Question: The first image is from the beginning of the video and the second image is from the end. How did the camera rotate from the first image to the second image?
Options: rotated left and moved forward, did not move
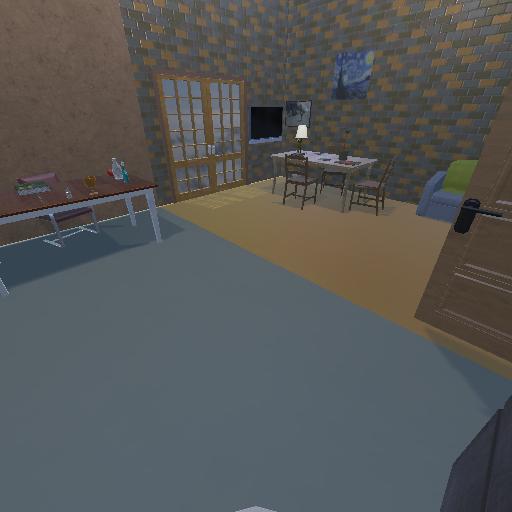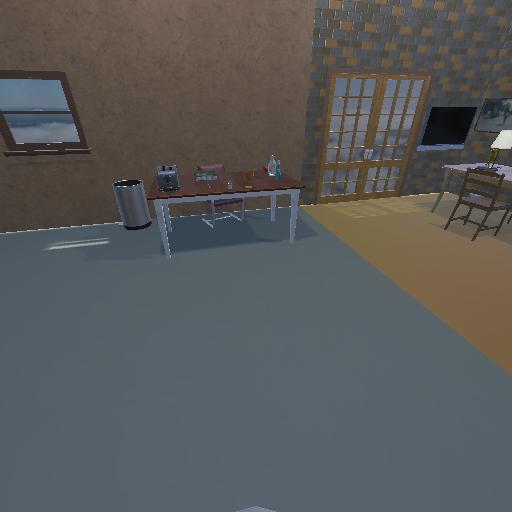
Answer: rotated left and moved forward